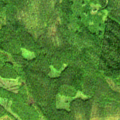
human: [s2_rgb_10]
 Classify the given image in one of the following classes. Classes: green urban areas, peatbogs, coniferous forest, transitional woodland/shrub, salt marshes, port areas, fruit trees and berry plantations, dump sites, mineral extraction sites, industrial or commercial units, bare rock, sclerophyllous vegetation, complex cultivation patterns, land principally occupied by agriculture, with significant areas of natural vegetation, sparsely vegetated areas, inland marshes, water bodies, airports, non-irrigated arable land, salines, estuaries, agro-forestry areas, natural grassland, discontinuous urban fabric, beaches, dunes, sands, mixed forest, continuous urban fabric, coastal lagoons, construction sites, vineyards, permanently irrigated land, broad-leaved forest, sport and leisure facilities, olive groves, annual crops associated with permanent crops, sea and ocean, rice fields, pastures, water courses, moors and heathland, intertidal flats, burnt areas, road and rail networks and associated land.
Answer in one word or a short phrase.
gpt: coniferous forest, mixed forest